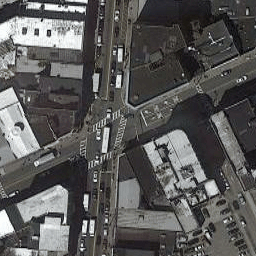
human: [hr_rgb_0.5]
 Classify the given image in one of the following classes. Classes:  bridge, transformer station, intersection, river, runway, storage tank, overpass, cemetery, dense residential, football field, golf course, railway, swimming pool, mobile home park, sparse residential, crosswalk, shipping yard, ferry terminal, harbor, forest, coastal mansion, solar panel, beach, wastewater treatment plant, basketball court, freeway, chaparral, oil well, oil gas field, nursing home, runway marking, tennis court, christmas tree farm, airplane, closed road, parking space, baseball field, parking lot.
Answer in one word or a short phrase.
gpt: intersection